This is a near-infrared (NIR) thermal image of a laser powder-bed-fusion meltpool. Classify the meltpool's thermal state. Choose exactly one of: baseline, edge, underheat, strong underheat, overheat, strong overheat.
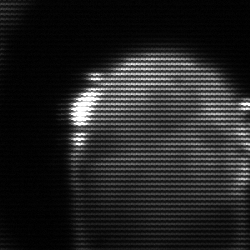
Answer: edge